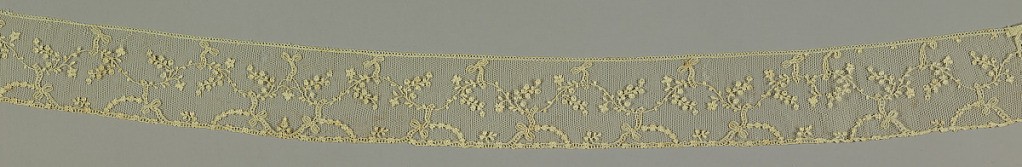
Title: Border
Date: late 18th–early 19th century
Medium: linen Technique: needle lace
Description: Borders show floral and foliated sprays running in serpentine arrangement, interspersed by bow-knots.